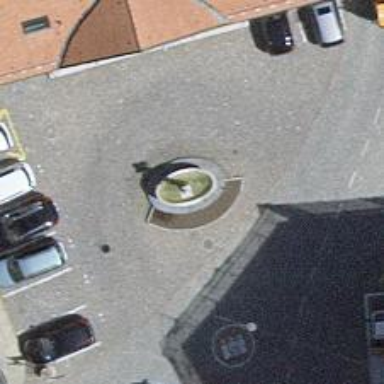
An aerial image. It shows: Fountain.